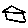
Label: house